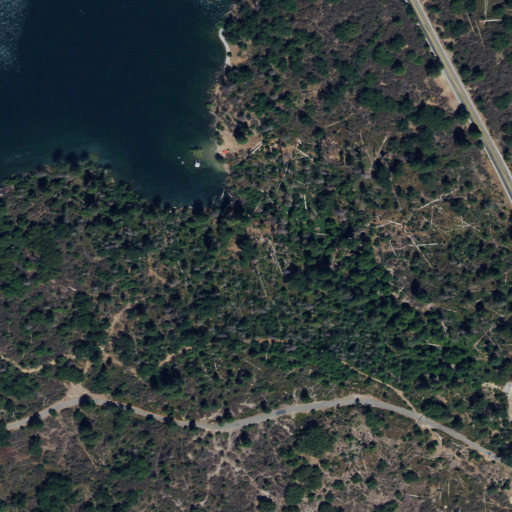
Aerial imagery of valley in California named Crane Valley containing evergreen forest, open water, open development, low intensity development, shrub, and herbaceous wetlands